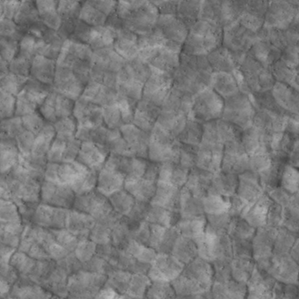
Label: non_frost